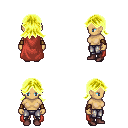
a pixel art fantasy rpg character, female body template, human, tanned skin, maroon cape, metal pants, gold loose hair, leather bracers, maroon shoes, four views (front, back, left, right), 2x2 character sprite sheet, small pixel art, hard edges, no anti-aliasing